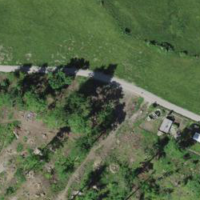
EUNIS habitat code: 41
Species observed at this site:
Orthetrum brunneum
Macroglossum stellatarum